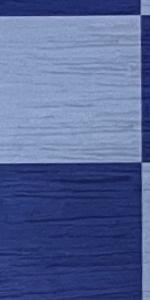
Label: Empty